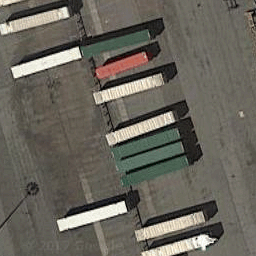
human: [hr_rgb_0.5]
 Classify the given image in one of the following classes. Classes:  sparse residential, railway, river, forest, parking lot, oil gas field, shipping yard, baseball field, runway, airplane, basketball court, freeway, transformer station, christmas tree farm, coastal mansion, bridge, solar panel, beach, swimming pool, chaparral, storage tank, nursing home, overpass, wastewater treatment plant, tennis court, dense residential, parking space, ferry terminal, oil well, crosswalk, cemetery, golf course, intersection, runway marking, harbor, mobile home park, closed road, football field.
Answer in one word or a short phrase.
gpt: shipping yard